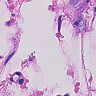
Metastatic tissue present: no